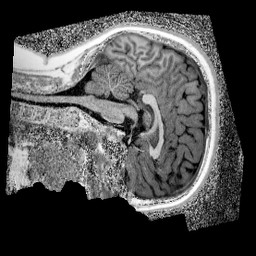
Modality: UNIT1_denoised
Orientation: sagittal
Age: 13
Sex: male
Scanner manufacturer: siemens
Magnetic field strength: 3 T
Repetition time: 4 s
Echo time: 0.00299 s